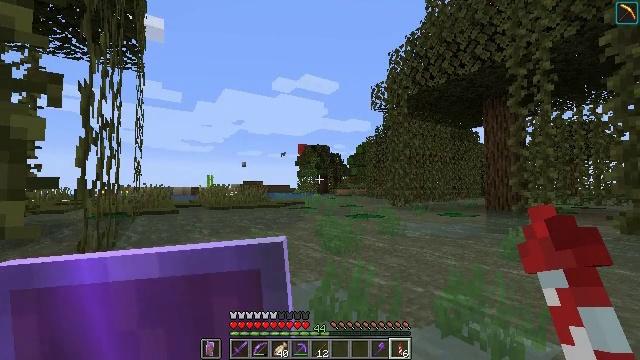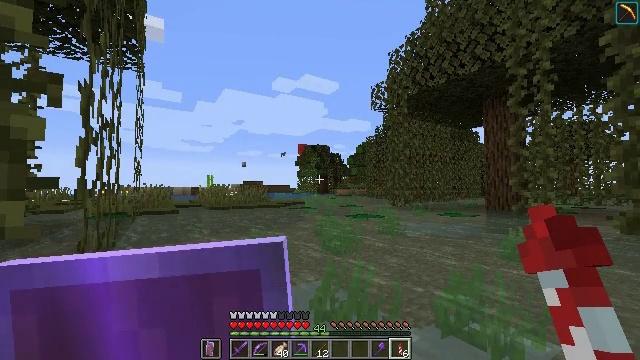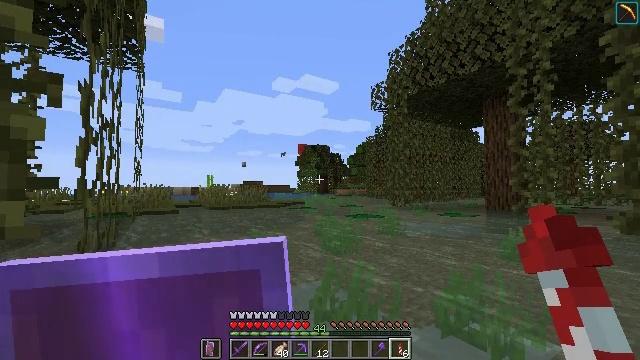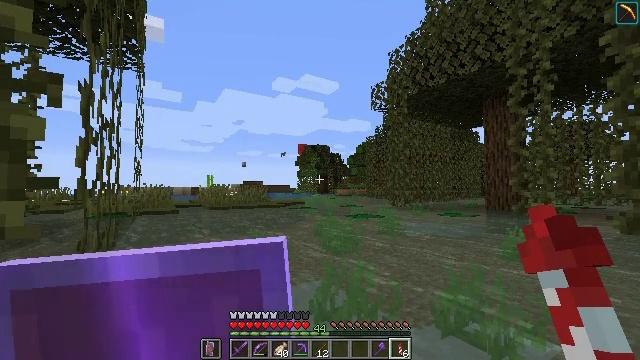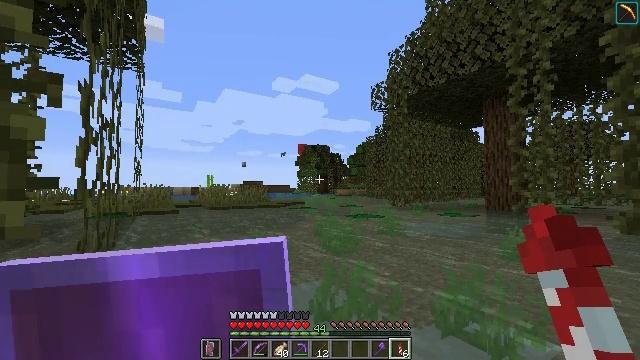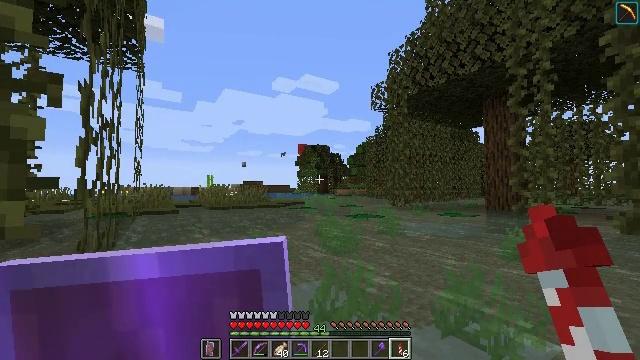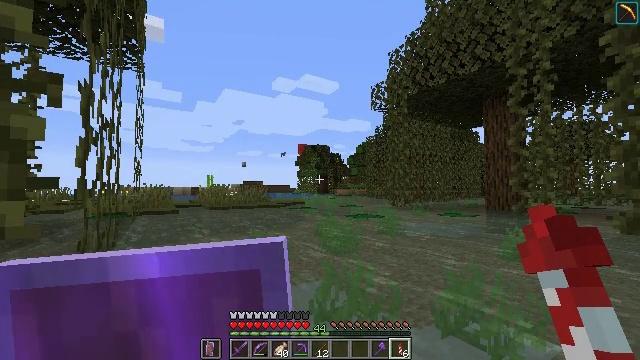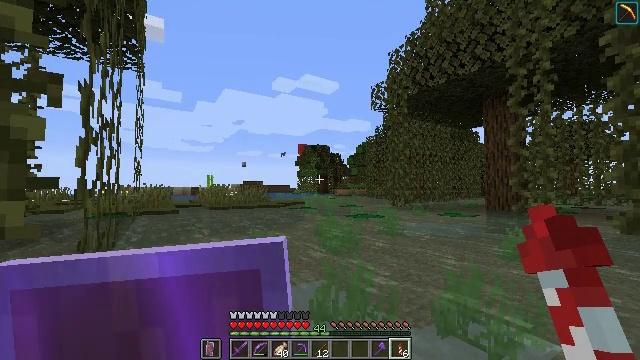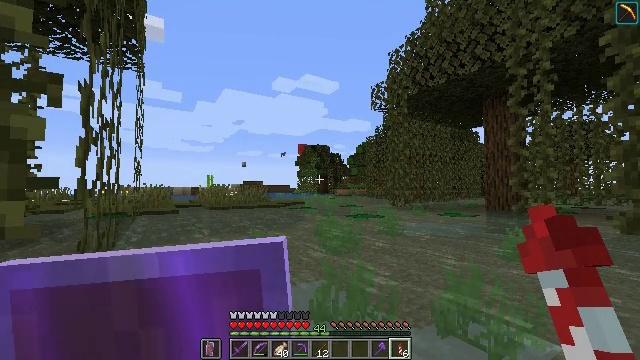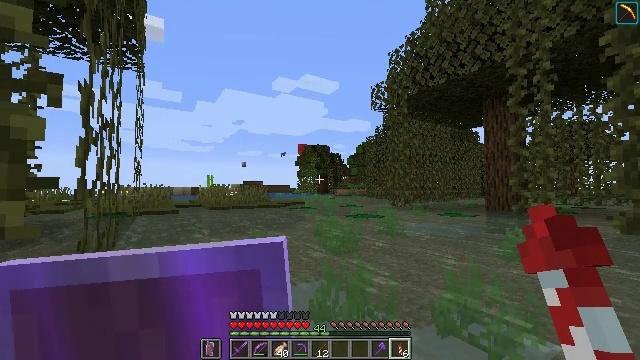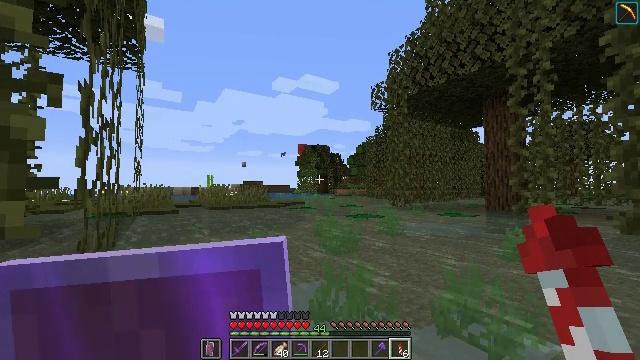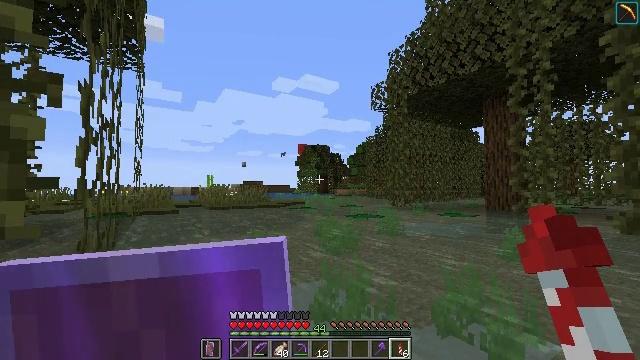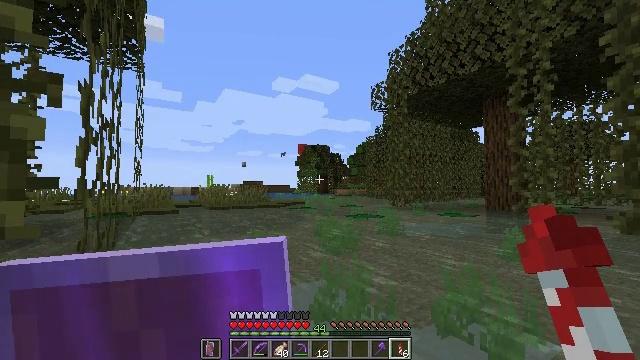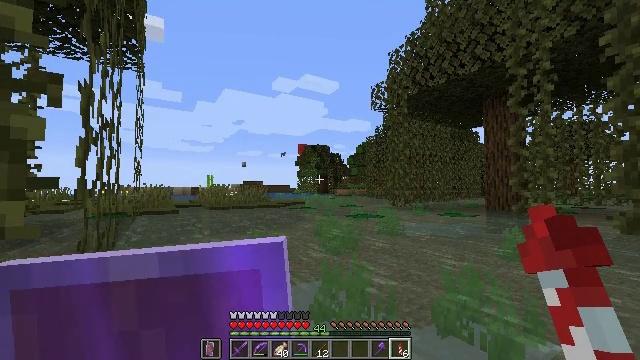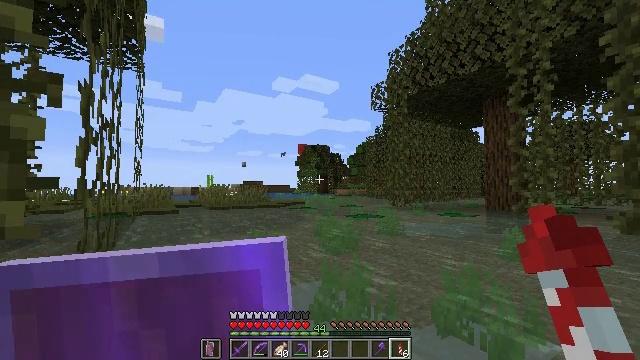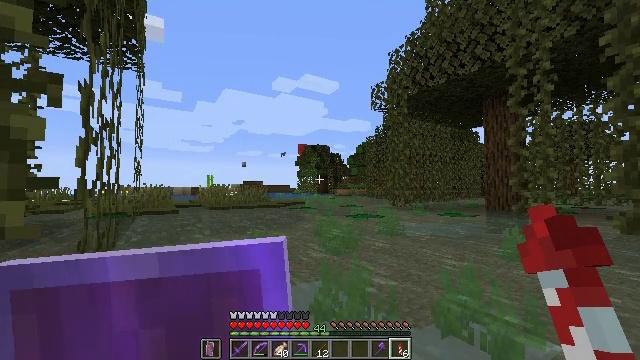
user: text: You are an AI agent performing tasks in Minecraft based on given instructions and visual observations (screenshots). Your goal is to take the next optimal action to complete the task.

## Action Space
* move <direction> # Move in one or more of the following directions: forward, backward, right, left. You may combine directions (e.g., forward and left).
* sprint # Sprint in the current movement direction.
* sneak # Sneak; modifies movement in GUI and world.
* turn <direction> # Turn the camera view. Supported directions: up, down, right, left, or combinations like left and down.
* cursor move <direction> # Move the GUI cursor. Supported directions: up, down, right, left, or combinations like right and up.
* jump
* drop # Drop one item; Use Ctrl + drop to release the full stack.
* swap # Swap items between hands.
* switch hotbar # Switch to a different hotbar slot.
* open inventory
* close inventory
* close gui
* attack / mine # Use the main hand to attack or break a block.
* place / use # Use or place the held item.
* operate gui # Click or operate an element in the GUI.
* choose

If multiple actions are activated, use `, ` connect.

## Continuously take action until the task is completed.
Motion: motion action
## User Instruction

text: Collect clay by holding down the left mouse button.
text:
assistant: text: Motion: no_op
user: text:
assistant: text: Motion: no_op
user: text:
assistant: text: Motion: no_op
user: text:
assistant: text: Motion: no_op
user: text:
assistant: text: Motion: no_op
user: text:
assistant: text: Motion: no_op
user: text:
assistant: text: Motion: no_op
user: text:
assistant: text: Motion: no_op
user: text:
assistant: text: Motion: no_op
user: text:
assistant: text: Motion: no_op
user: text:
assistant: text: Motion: no_op
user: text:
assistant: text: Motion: no_op
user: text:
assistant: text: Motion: no_op
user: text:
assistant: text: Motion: no_op
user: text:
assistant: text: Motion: no_op
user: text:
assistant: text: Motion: no_op
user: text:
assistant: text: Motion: no_op
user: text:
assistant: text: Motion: no_op
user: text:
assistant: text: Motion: turn left
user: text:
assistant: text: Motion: turn left and up
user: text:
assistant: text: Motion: turn left
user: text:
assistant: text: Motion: no_op
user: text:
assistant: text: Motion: no_op
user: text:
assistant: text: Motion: no_op
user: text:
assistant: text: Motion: no_op
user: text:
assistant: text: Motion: no_op
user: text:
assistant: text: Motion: no_op
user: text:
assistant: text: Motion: no_op
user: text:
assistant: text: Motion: no_op
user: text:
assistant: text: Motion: no_op